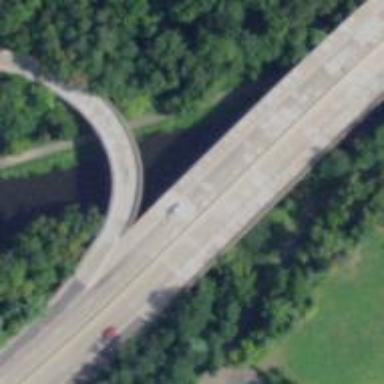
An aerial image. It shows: Urban freeway bridge over motorway.